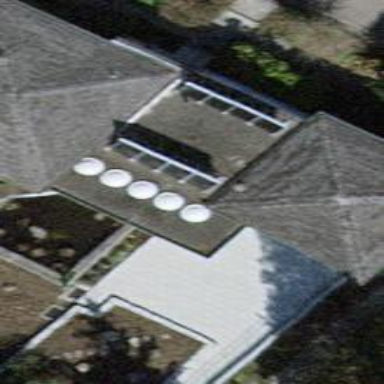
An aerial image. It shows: House with hipped roof.